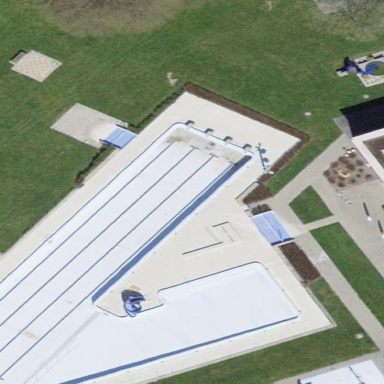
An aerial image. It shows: Outdoor swimming pool designed for inground swimming. Ideal for leisure and sports activities.